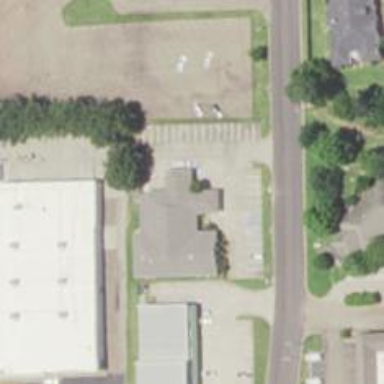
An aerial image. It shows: Clinic.